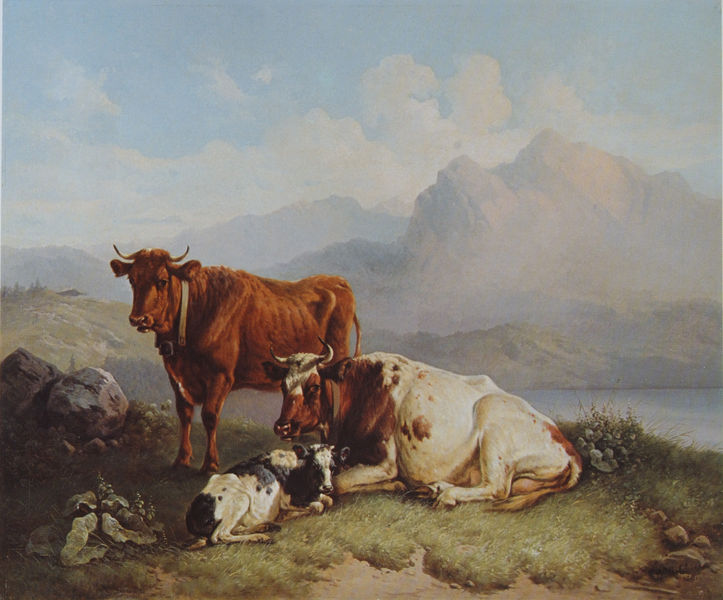
Titel: Kühe auf der Alm mit Zugspitze
Künstler: Wilhelm Melchior
Standort: Konstanz
Institution: Roland Roehler Auktionator
Schlagwörter: baum, berg, blau, blätter, felsen, gemälde, gestein, haut, himmel, meer, schatten, wasser, weiß, wolken, aquarell, bäume, grün, landschaft, ocker, see, ufer, blumen, braun, grau, schwarz, gras, rasen, tier, tiere, weg, wiese, beige, stehen, stein, steine, horn, porträt, erde, gräser, horizont, hügel, kühe, natur, vieh, weide, weite, gewässer, hütte, pfad, wiesen, boden, land, drei, familie, kind, mutter, pflanze, pflanzen, tal, wald, anhöhe, stillleben, deutschland, fell, hellblau, himmelblau, hufe, schwanz, sommer, liegen, ruhen, halsband, abhang, berge, fels, gebirge, gipfel, bergkette, nebel, kuh, landschaftsmalerei, rind, alm, berglandschaft, schlucht, koppel, weis, rast, unscharf, fussboden, rinder, höhe, bayern, diesig, alpen, oberfläche, wasseroberfläche, rippen, schweiz, gefahr, flecken, verschwommen, glocke, verwischt, gefleckt, ländlich, reise, felsbrocken, verblauung, euter, fleckvieh, hörner, gebirgslandschaft, buntvieh, gescheckt, tiermalerei, ochsen, stier, stiere, bergsee, glocken, kalb, kälbchen, alp, ligen, alb, deutschlan, farbperspektive, halsbänder, höhen, kablb, kuhfamilie, kuhglocke, kuhglocken, steir, geburge, 19. jahrhundert, potter, paul potter, kkuh, wassermalerei, glöcke, jungkuh, notwasser